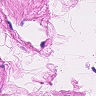
Metastatic tissue present: no